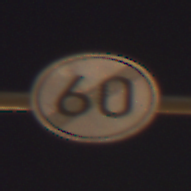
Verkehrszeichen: EndeGeschwindigkeit60
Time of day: Night
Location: Outdoor (Urban)
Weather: Clear
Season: NotSpecified
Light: Artificial